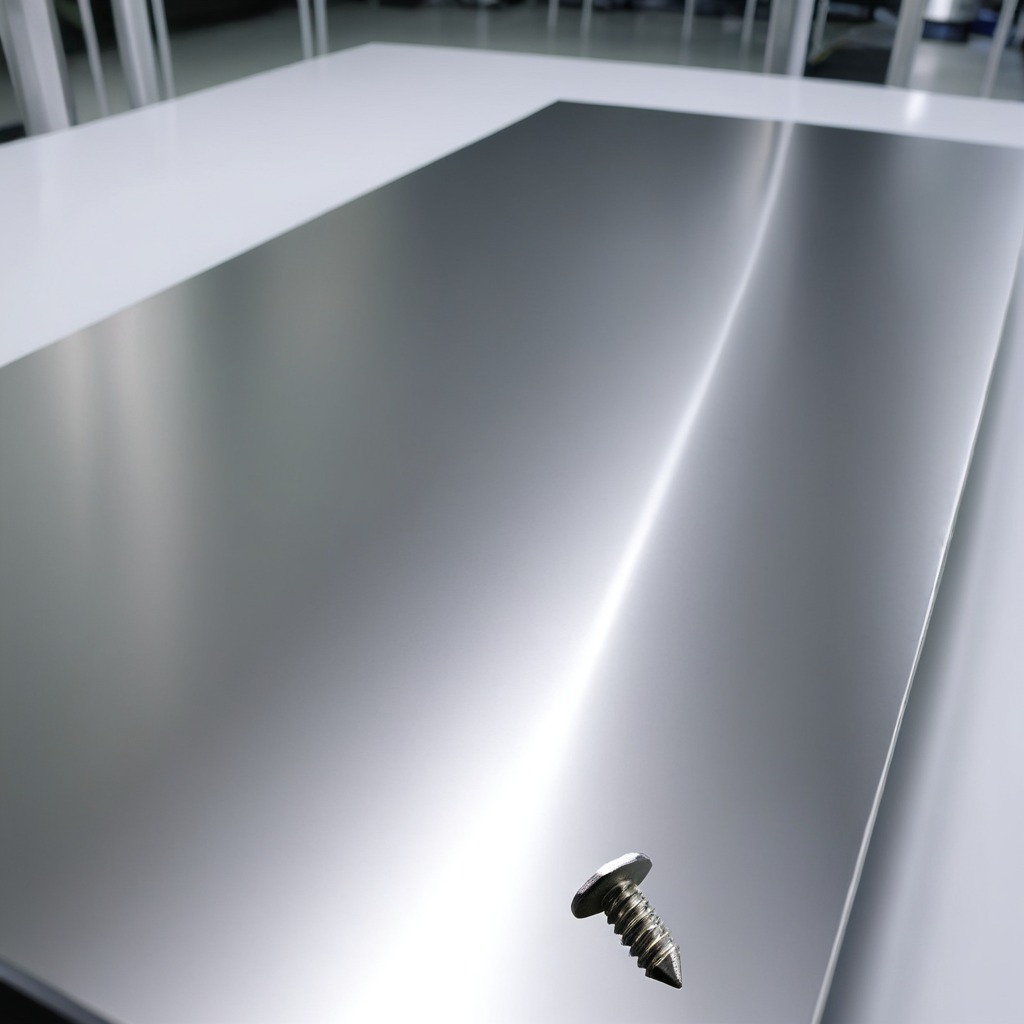
A metal screw lies on the stainless steel table in a high-end prototyping lab.